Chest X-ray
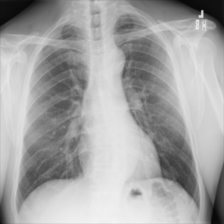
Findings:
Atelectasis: negative
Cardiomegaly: negative
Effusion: negative
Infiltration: negative
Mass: negative
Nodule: negative
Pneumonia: negative
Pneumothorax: negative
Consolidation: negative
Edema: negative
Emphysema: negative
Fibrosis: negative
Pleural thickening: negative
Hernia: negative